Interaction volume radius: 5 \u00c5
Interaction volume height: 10 \u00c5
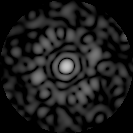
Disorder parameter: 0.7793